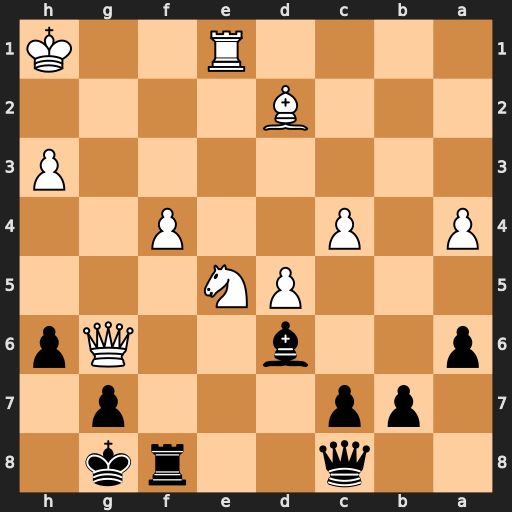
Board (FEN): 2q2rk1/1pp3p1/p2b2Qp/3PN3/P1P2P2/7P/3B4/4R2K
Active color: b
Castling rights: -
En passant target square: -
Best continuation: Qxh3+ Kg1 Bc5+ Be3 Bxe3+ Rxe3 Qxe3+